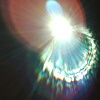
Label: sunburn